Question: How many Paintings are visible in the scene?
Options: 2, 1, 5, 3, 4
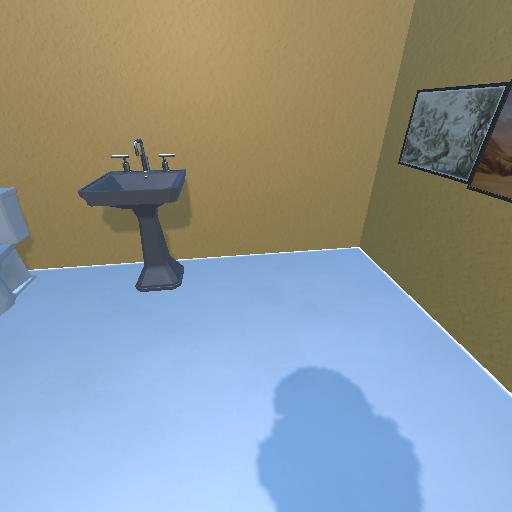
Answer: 2